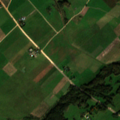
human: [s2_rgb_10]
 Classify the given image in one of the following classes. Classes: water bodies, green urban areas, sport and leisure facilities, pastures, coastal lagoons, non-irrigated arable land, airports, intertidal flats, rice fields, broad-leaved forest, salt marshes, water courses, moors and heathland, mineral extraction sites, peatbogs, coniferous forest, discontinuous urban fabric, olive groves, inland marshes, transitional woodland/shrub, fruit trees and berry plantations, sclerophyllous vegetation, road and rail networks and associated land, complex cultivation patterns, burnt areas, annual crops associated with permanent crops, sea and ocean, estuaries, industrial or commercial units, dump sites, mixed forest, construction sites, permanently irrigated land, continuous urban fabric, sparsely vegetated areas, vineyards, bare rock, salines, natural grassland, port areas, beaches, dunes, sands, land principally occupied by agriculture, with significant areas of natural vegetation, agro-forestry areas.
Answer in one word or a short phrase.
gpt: non-irrigated arable land, pastures, complex cultivation patterns, land principally occupied by agriculture, with significant areas of natural vegetation, transitional woodland/shrub